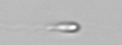
Label: flagellate_morphotype3